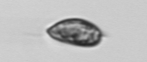
Label: Prorocentrum_triestinum